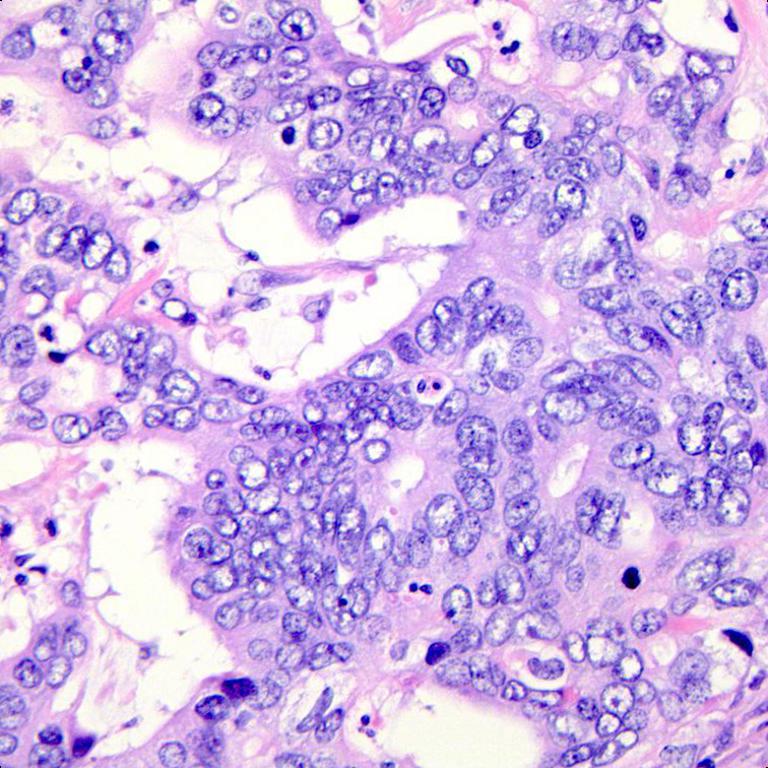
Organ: colon
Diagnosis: adenocarcinomas